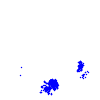
Particle: electron